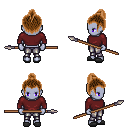
a pixel art fantasy rpg character, female body template, dark elf, purple skin, maroon long-sleeve shirt, metal pants, brown short topknot hairstyle, gray slippers, spear, four views (front, back, left, right), 2x2 character sprite sheet, small pixel art, hard edges, no anti-aliasing